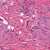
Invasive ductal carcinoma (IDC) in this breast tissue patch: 0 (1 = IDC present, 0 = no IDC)